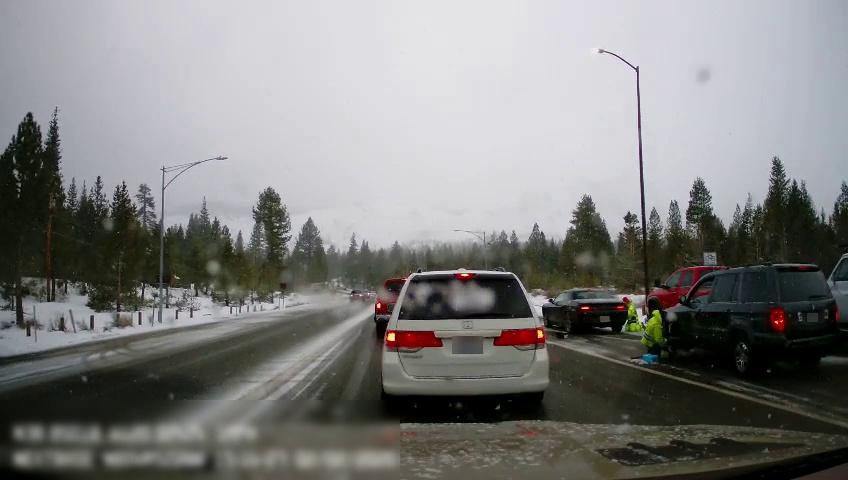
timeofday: Day
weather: Snowy
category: Drivable Space
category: Vehicles | Van
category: Vehicles | Truck
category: Vehicles | SUV
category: Vehicles | Truck
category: Pedestrians
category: Pedestrians
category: Vehicles | Car
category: Vehicles | Truck
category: Vehicles | SUV
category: Lanes | Alternate Lane
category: Lanes | Current Lane
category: Lanes | Alternate Lane
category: Lanes | Alternate Lane
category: Lanes | Alternate Lane
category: Traffic | Signs